Question: '''
document.getElementById('text').innerHTML += "<td class='surveyquest'>5. Years of Services :</td></tr>";
document.getElementById('text').innerHTML +=
"<tr>
<td>
<select name='services" + fields + "' title='Years of Services'>
var myDate = new Date();
var year = myDate.getFullYear();
for(var i = 2008; i < year+1; i++)
{
document.write('<option value="'+i+'">'+i+'</option>');
}
</select>
</td>
</tr>";
'''
The problem is select box appeared like this:

How can I solve this problem?
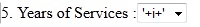
Answer: '''
document.getElementById('text').innerHTML += "<td class='surveyquest'>5. Years of Services :</td></tr>";
var myDate = new Date();
var year = myDate.getFullYear() + 1;
var html = '';
for(var i = 2008; i < year; i++)
html += '<option value="' + i + '">' + i + '</option>';
document.getElementById('text').innerHTML += "<tr><td><select name='services" + fields + "' title='Years of Services'>" + html + "</select></td></tr>";
'''